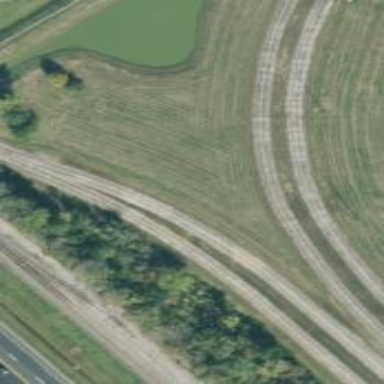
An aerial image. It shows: Railway spur service.